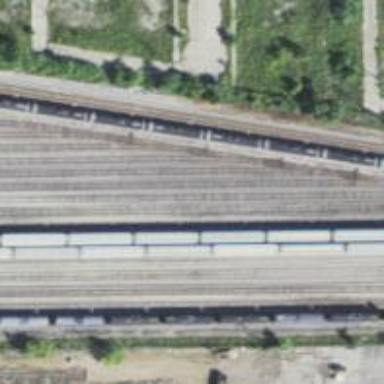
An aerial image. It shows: Railway yard in service.